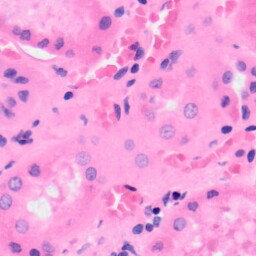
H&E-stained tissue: Kidney